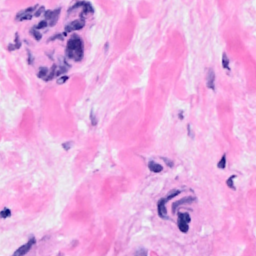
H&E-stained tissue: Breast